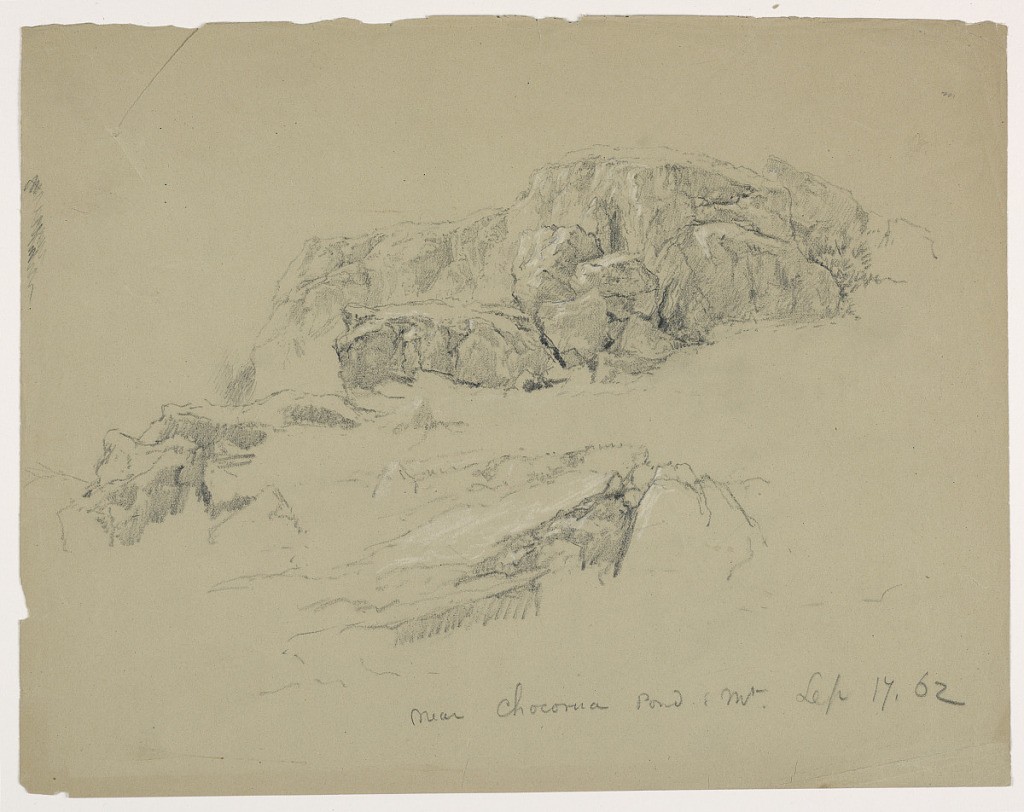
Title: Rock Ledge near Chocorua Pond and Mountain
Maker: Daniel Huntington, American, 1816–1906
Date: September 17, 1862
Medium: Graphite and white chalk on brown paper
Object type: Drawing
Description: Study of rock ledge with highest point at right. Additional rocky outcropping, center foreground.